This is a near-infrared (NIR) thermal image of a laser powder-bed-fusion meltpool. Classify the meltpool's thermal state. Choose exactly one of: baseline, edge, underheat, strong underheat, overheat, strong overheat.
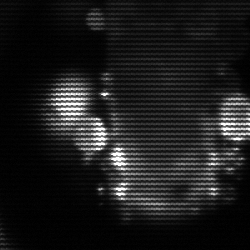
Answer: strong underheat